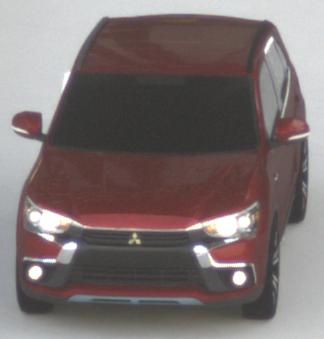
Make: Mitsubishi
Model: Outlander 2.0 Plug-In Hybrid
Detailed model: Outlander (III) Plug-In Hybrid
Model produced from: 2015/10
Model produced until: 2018/08
Doors: 5
Color: red
Road condition: dry road
Daytime: sunrise or sunset
Contrast: medium contrast